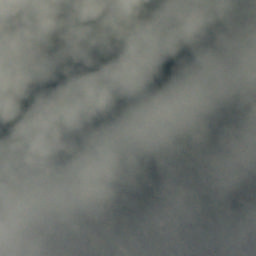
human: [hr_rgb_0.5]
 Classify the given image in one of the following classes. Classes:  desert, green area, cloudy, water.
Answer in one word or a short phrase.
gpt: cloudy